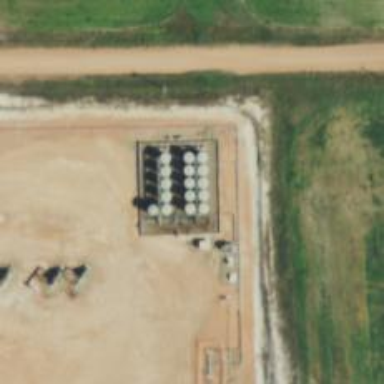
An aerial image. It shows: Storage tank that is man-made.